【题型】填空题　【知识点】平面几何　【难度】easy
已知：如图, 已知 $\angle AOB = 30^\circ$, 点 $P$ 在 $\angle AOB$ 的内部, 点 $P_1$ 与点 $P$ 关于 $OB$ 对称, 点 $P_2$ 与点 $P$ 关于 $OA$ 对称, 连接 $P_1P_2$、$OP_1$、$OP_2$, 如 $\triangle OPP_1P_2$ 的周长是18。那么$OP = \underline{\quad }$

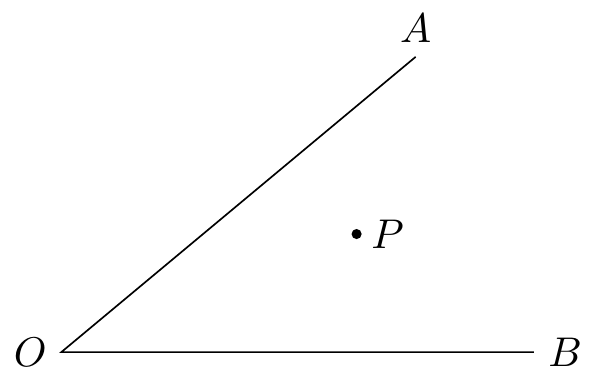
【解答】
解：根据题意, 得点 $P_1$ 与点 $P$ 关于 $OB$ 对称, 点 $P_2$ 与点 $P$ 关于 $OA$ 对称,

$\therefore$ $\angle 1 = \angle 2$, $\angle 3 = \angle 4$, $OP = OP_1 = OP_2$,

$\therefore$ $\angle 2 + \angle 3 = \angle AOB = 30^\circ$,

$\therefore$ $\angle 1 + \angle 2 + \angle 3 + \angle 4 = 2(\angle 2 + \angle 3) = 60^\circ$,

$\therefore$ $\triangle OP_1P_2$ 是等边三角形,

$\because$ $\triangle OP_1P_2$ 的周长是18,

$\therefore$ $OP = OP_1 = OP_2 = P_1P_2$,

$\therefore$ $OP = 18 \div 3 = 6$。

故答案为：6。
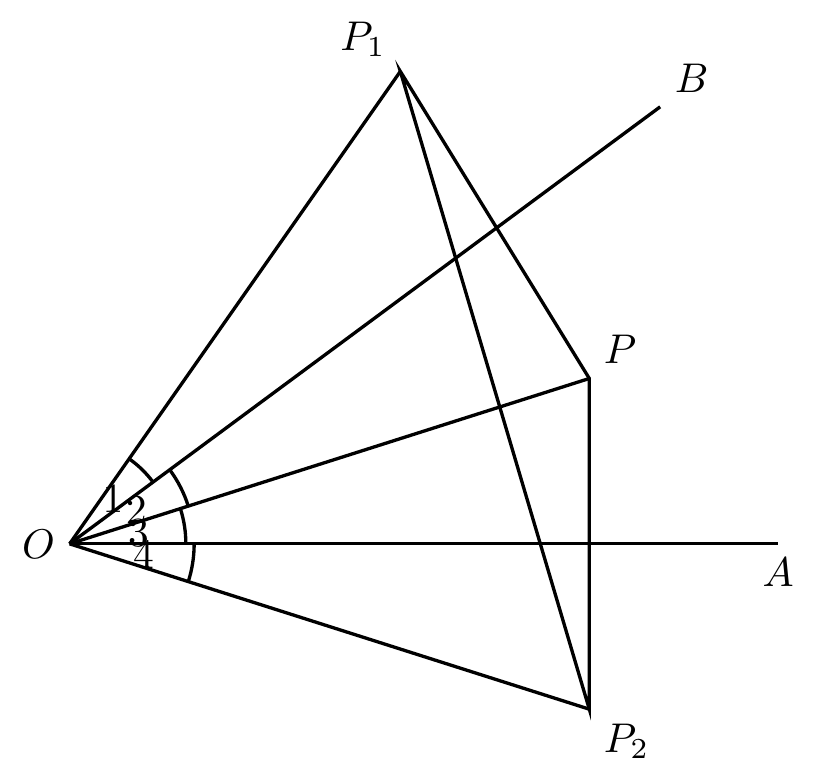